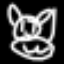
Label: octagon